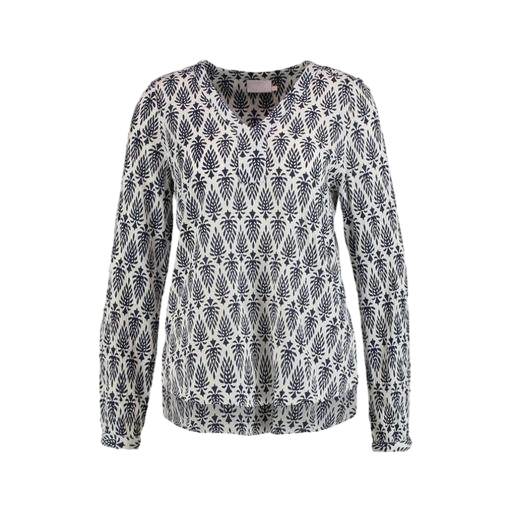
blue printed v-neck top only macy, blue pima medallion-print t-shirt only macy, blue plus size medallion-print t-shirt only macy, white background